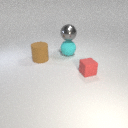
large cyan rubber sphere to the right of large brown rubber cylinder